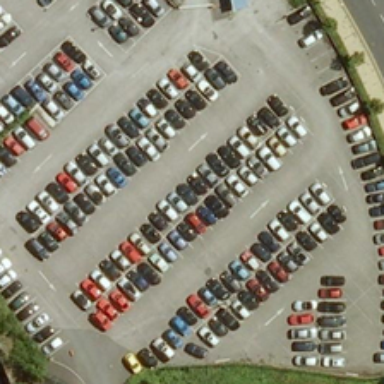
The playground is near the road,surrounded by lush trees .